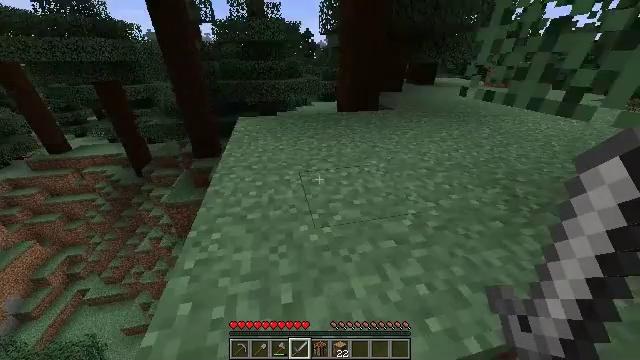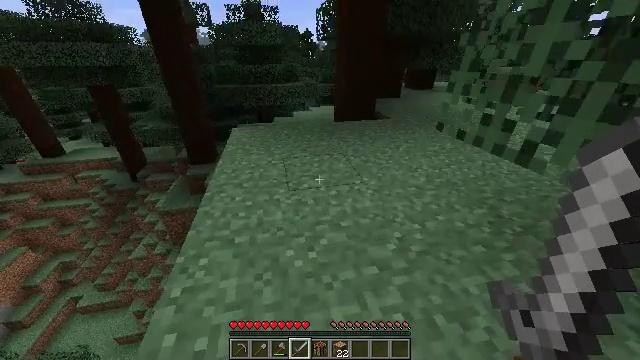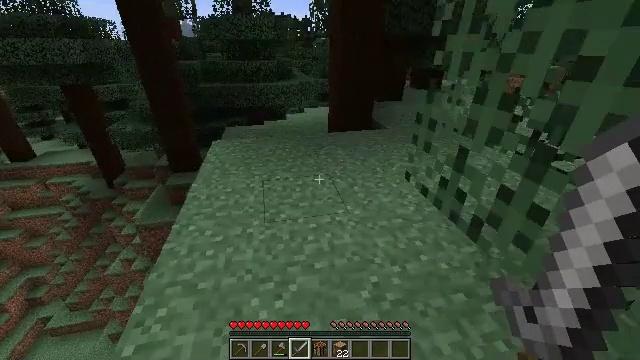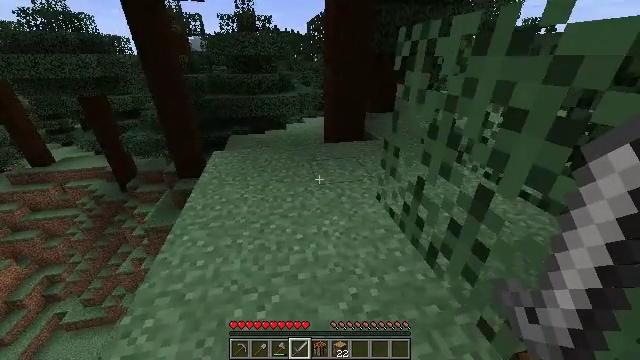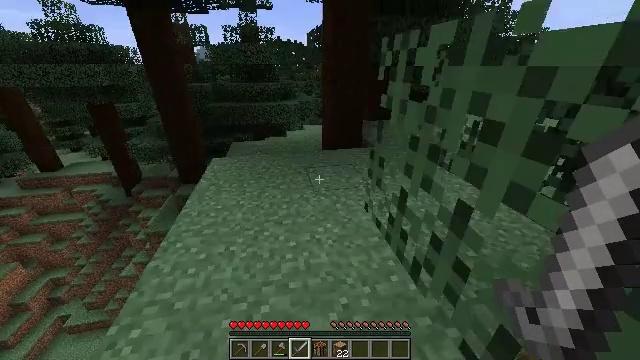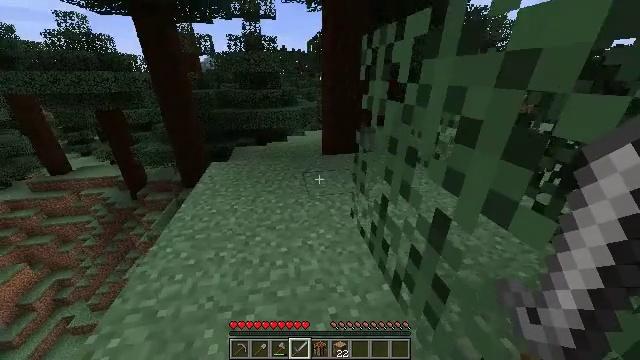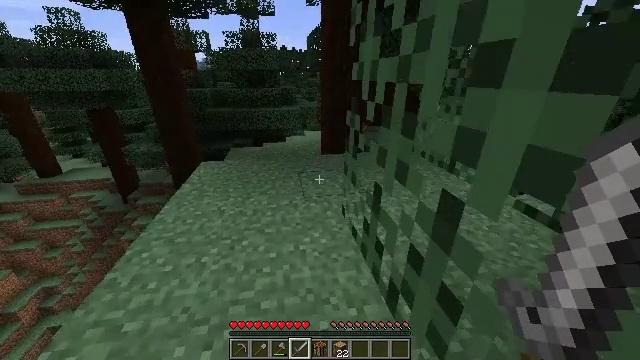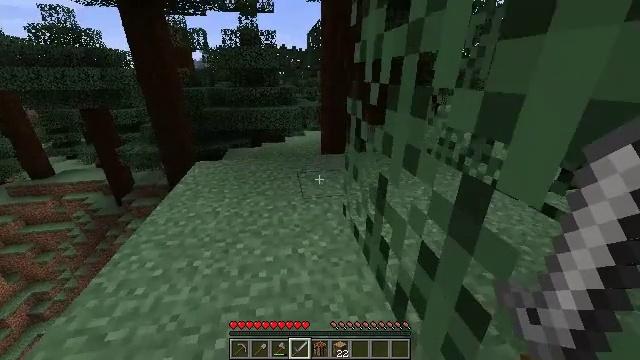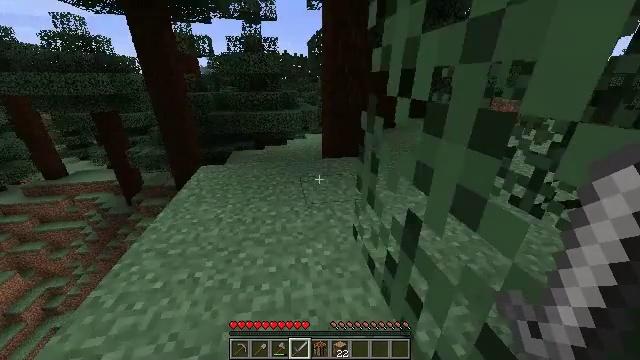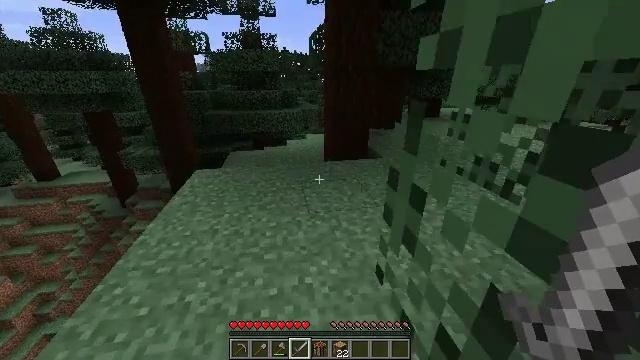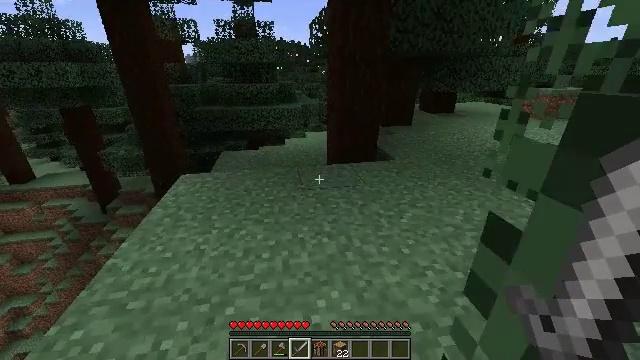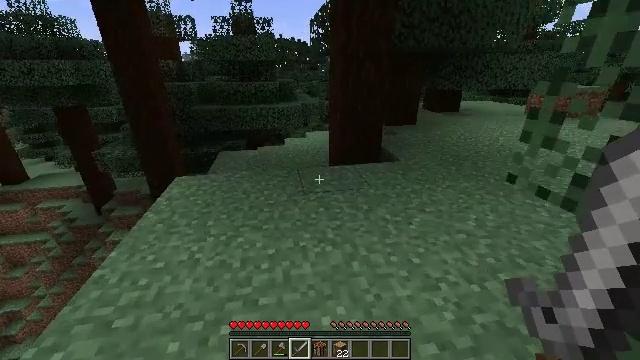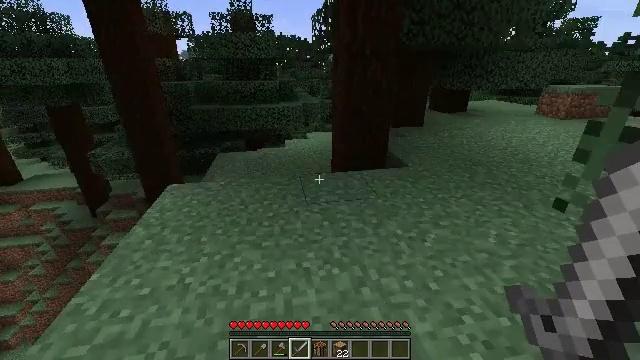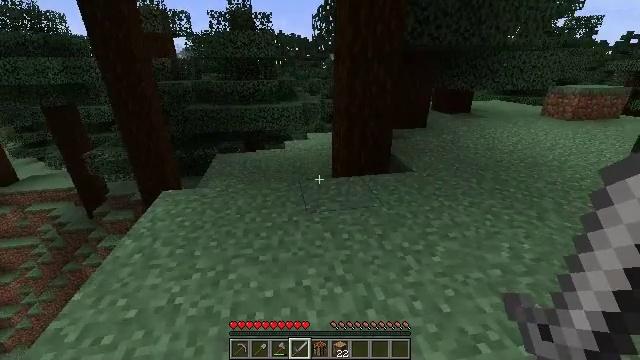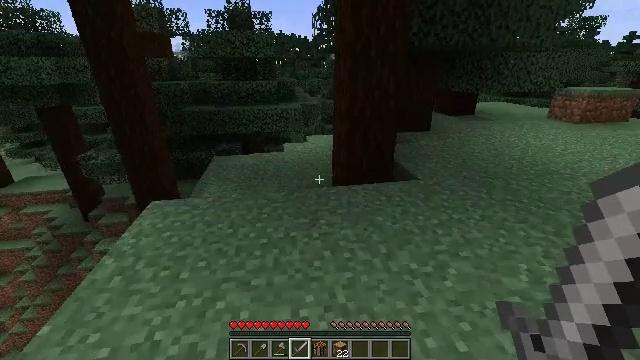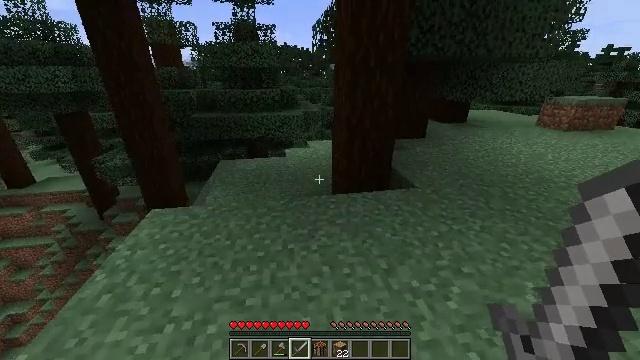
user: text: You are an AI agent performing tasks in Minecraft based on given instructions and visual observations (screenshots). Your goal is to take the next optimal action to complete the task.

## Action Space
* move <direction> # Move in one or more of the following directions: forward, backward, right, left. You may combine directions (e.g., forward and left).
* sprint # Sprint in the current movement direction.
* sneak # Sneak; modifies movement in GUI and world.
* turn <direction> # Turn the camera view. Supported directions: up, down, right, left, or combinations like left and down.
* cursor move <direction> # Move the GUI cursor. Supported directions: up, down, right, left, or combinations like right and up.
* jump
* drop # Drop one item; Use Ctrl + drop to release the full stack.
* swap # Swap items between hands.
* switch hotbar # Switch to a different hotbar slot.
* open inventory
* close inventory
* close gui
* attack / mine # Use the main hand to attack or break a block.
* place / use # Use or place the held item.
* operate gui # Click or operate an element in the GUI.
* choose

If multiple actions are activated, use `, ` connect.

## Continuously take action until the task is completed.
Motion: motion action
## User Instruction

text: Harvest sweet berries by mining the bush.
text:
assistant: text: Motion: move forward and move right, sprint, jump
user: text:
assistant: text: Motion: move forward and move right, sprint, jump
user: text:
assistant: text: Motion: move forward and move right, sprint, jump
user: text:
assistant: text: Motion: move forward, sprint, turn up
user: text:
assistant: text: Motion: move forward, sprint, turn up
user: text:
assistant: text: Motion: move forward, sprint, turn up
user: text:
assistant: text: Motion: move forward, sprint
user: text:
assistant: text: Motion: move forward, sprint
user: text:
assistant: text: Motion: move forward, sprint
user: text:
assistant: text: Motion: move forward, sprint
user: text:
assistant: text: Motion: move forward, sprint
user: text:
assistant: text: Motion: move forward, sprint
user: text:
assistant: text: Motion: move forward, sprint
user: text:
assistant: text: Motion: move forward, sprint
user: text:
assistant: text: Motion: move forward, sprint
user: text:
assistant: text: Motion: move forward, sprint
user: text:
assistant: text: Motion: move forward, sprint
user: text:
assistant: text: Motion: move forward, sprint, turn left
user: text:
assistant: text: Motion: move forward, sprint, turn left and down
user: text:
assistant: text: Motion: move forward, sprint, turn left and down
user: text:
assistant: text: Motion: move forward, sprint
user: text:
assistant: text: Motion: move forward, sprint
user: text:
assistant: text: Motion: move forward, sprint
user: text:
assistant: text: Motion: move forward, sprint
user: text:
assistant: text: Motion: move forward, sprint, turn right
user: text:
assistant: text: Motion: move forward, sprint, turn right
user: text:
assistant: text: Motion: move forward, sprint, turn right
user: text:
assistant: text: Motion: move forward, sprint, turn right and down
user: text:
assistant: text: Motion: move forward, sprint, turn right and down
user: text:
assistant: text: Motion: move forward, sprint, turn right and down